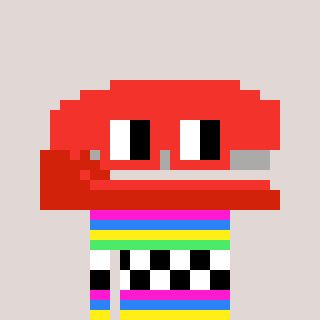
a pixel art character with square red glasses, a stapler-shaped head and a darkbrown-colored body on a warm background